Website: bh-photo
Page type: address-validator
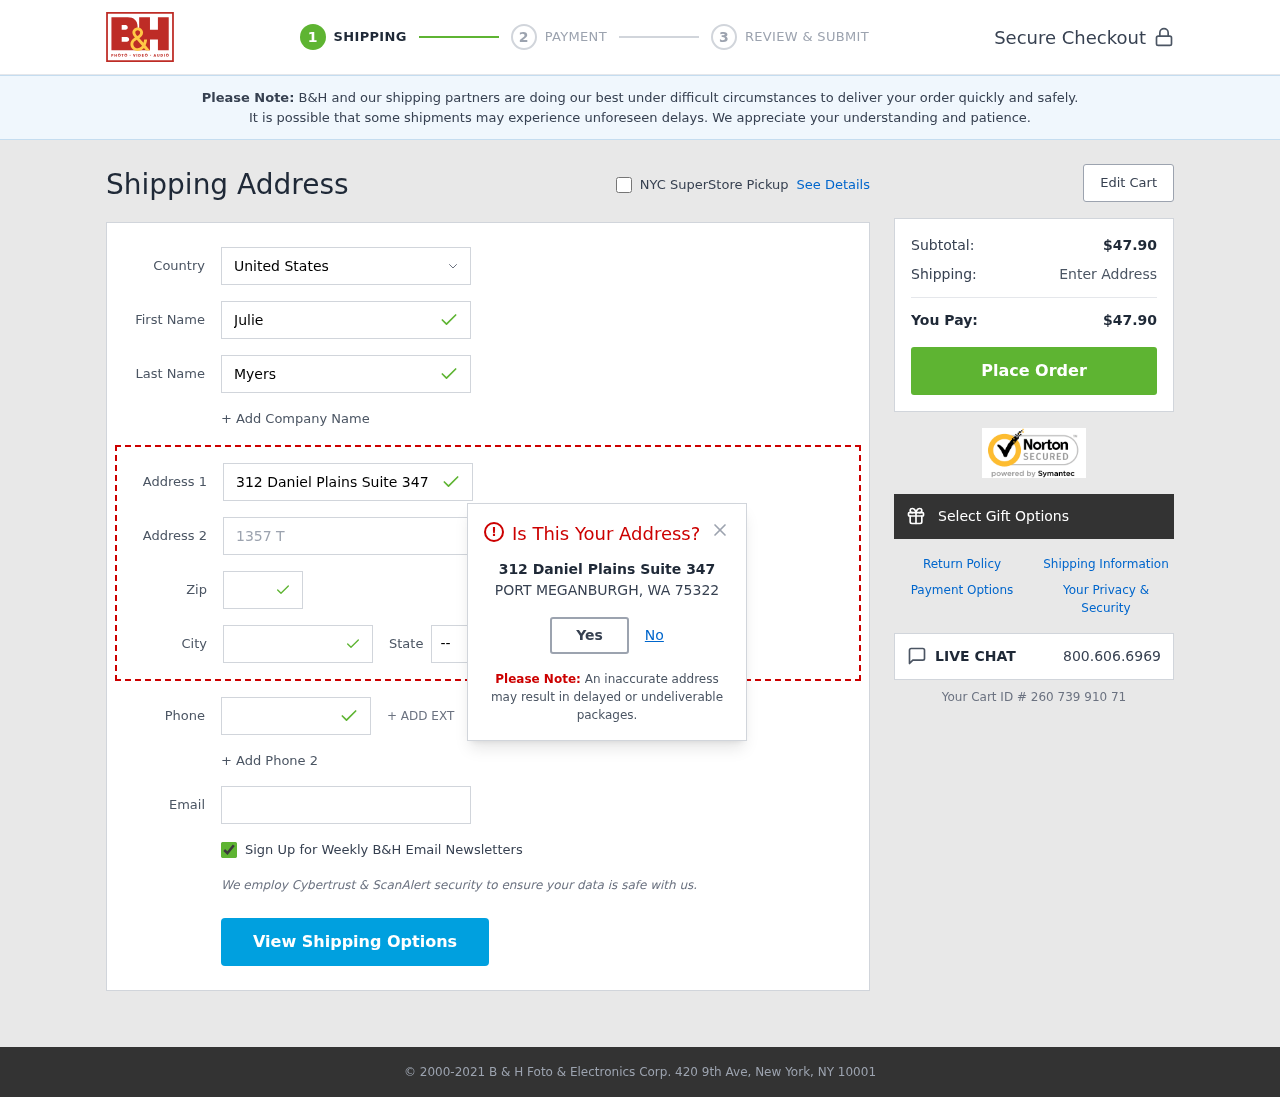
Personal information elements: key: PII_CITY
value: Port Meganburgh
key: PII_COUNTRY
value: United States
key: PII_EMAIL
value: jmyers@hotmail.com
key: PII_FIRSTNAME
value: Julie
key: PII_LASTNAME
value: Myers
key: PII_PHONE
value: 8145674889
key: PII_POSTCODE
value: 75322
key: PII_STATE_ABBR
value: WA
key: PII_STREET
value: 312 Daniel Plains Suite 347
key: PII_STREET2
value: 1357 Thompson Haven
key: PII_CITY_MODAL
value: PORT MEGANBURGH
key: PII_POSTCODE_FULL
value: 75322
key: PII_POSTCODE_NUMERIC
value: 75322
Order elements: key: ORDER_SUBTOTAL
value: $47.90
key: ORDER_TOTAL
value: $47.90
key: ORDER_ID
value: Your Cart ID # 260 739 910 71